Chest X-ray. View position: AP
Patient age: 64
Patient sex: M
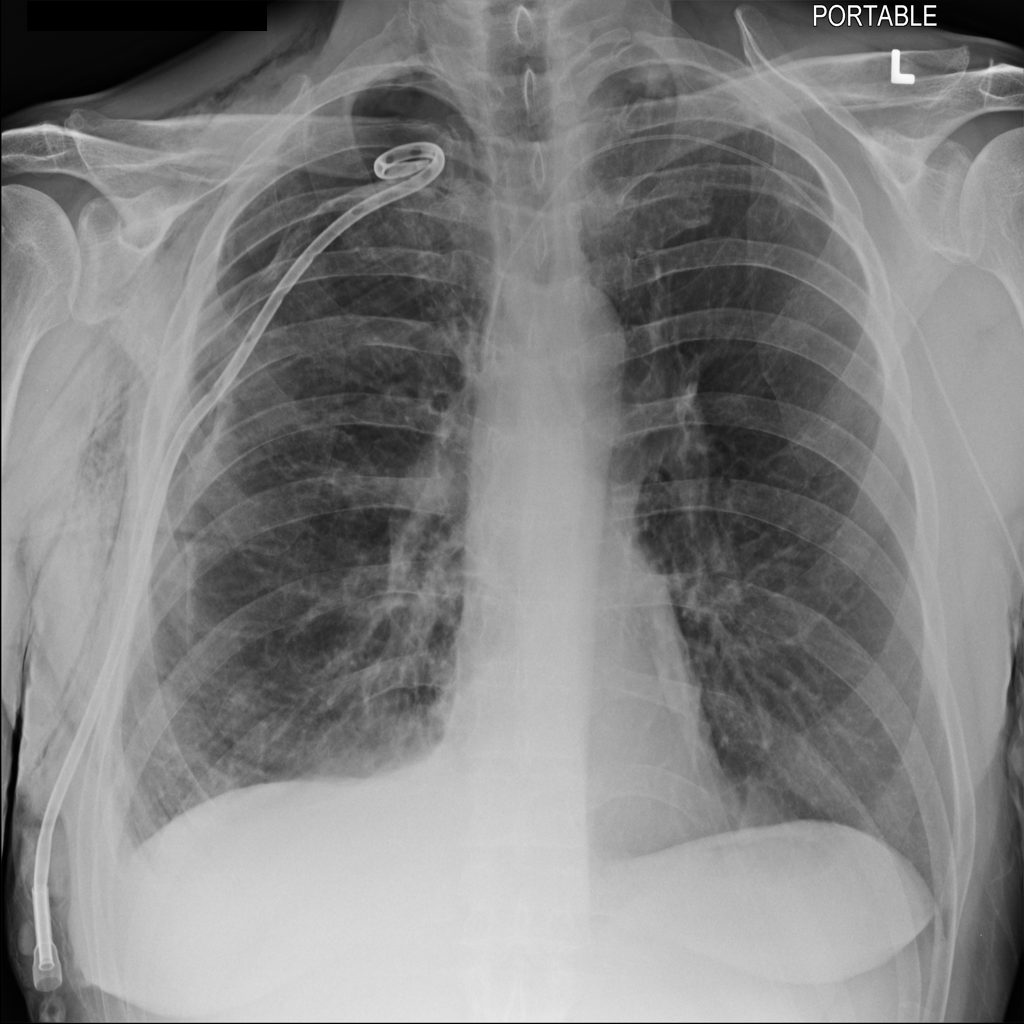
Finding: Pneumothorax